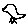
Label: bird